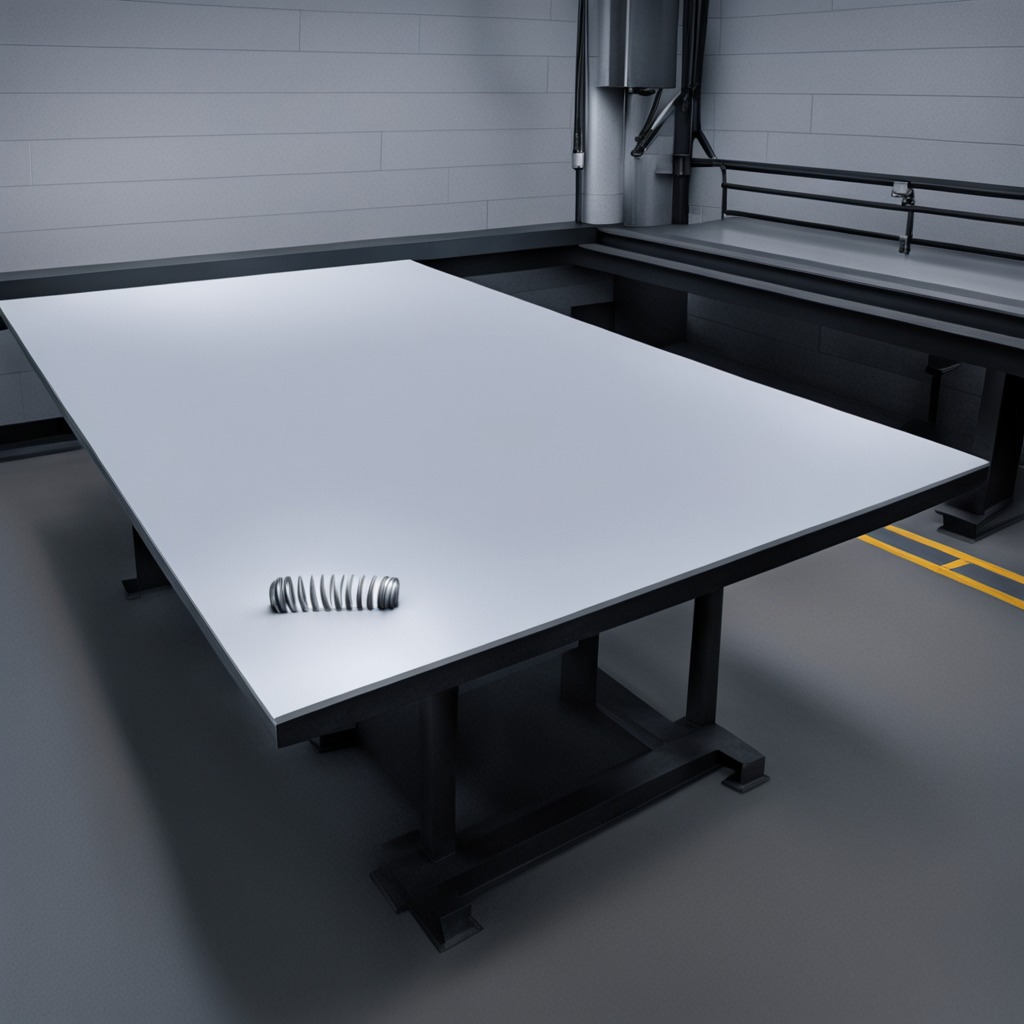
A coiled metal spring is lying on the tabletop in the basement in the evening.